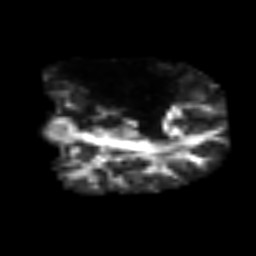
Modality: FA
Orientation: coronal
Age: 40
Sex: male
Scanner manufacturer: siemens
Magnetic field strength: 3 T
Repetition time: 3.2 s
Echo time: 0.081 s